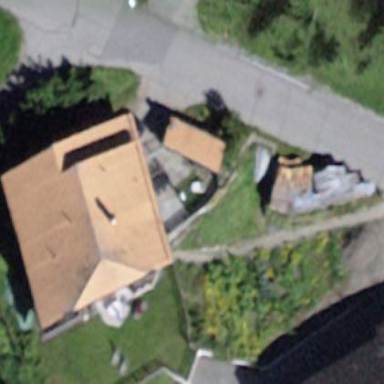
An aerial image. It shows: Building with gabled roof oriented across its structure.